Question: Here's my fiddle:
<URL>
Here's a mockup of what I want to accomplish:

As you can see, I want to add a tiny space between the header and the first "pick container." And to add a space between each pick container.
What's the best what to do this? ''
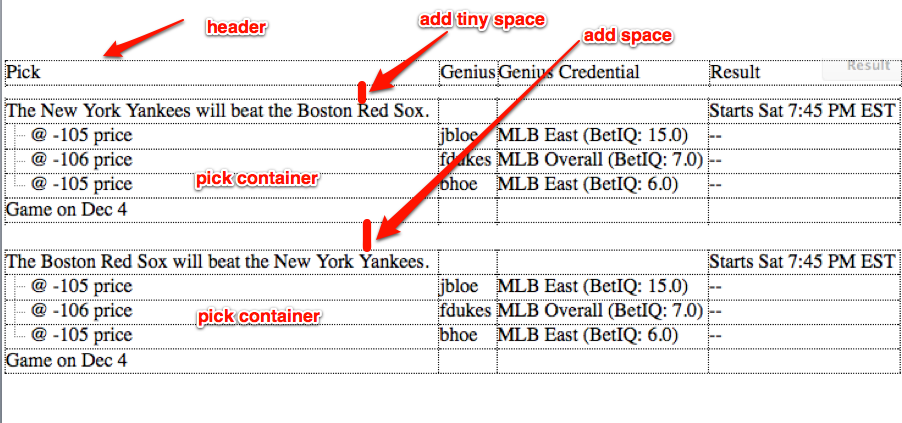
Answer: you can use this where you need some space:
'''
....
<tr class="big_gap">
<td colspan="4"></td>
</tr>
...
<tr class="small_gap">
<td colspan="4"></td>
</tr>
....
<style>
.big_gap td {
height: 19px;
}
.small_gap td {
height: 10px;
}
</style>
'''
This way you can give the specific appearance to the gap in between.
And if it doesnt behave well you can add a in the '<td colpan="4">&nbsp;</td>'